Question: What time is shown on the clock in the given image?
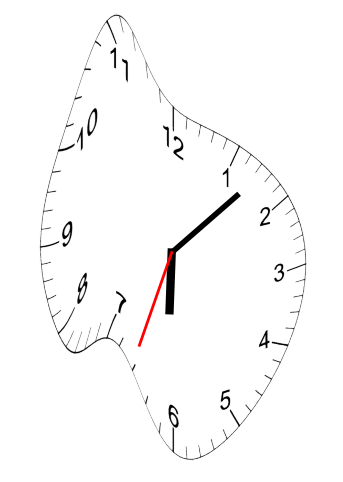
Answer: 06:07:33